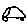
Label: car